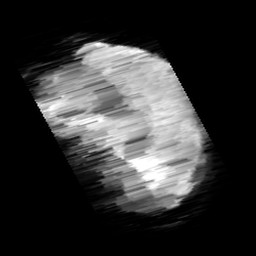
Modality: minIP
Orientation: sagittal
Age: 9
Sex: male
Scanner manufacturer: siemens
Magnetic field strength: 3 T
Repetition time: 0.027 s
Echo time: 0.02 s